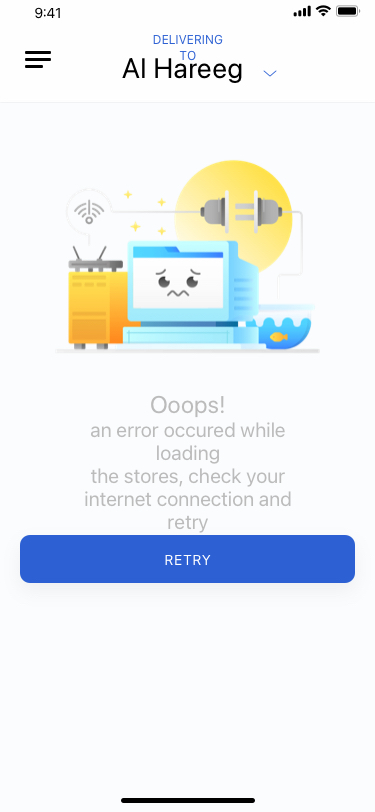
Text in this UI design:
Al Hareeg
Delivering to
RETRY
Ooops! an error occured while loading
the stores, check your
internet connection and retry